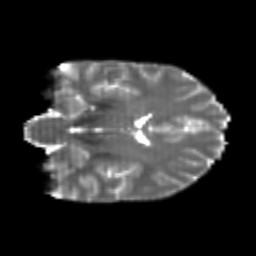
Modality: T2w
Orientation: coronal
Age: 23
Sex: female
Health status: healthy
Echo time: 0.074 s